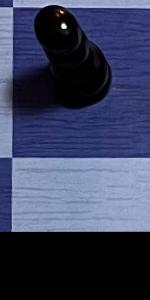
Label: Empty